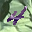
Label: 4